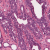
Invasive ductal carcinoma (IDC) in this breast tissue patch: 0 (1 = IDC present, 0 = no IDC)